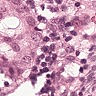
Metastatic tissue present: yes